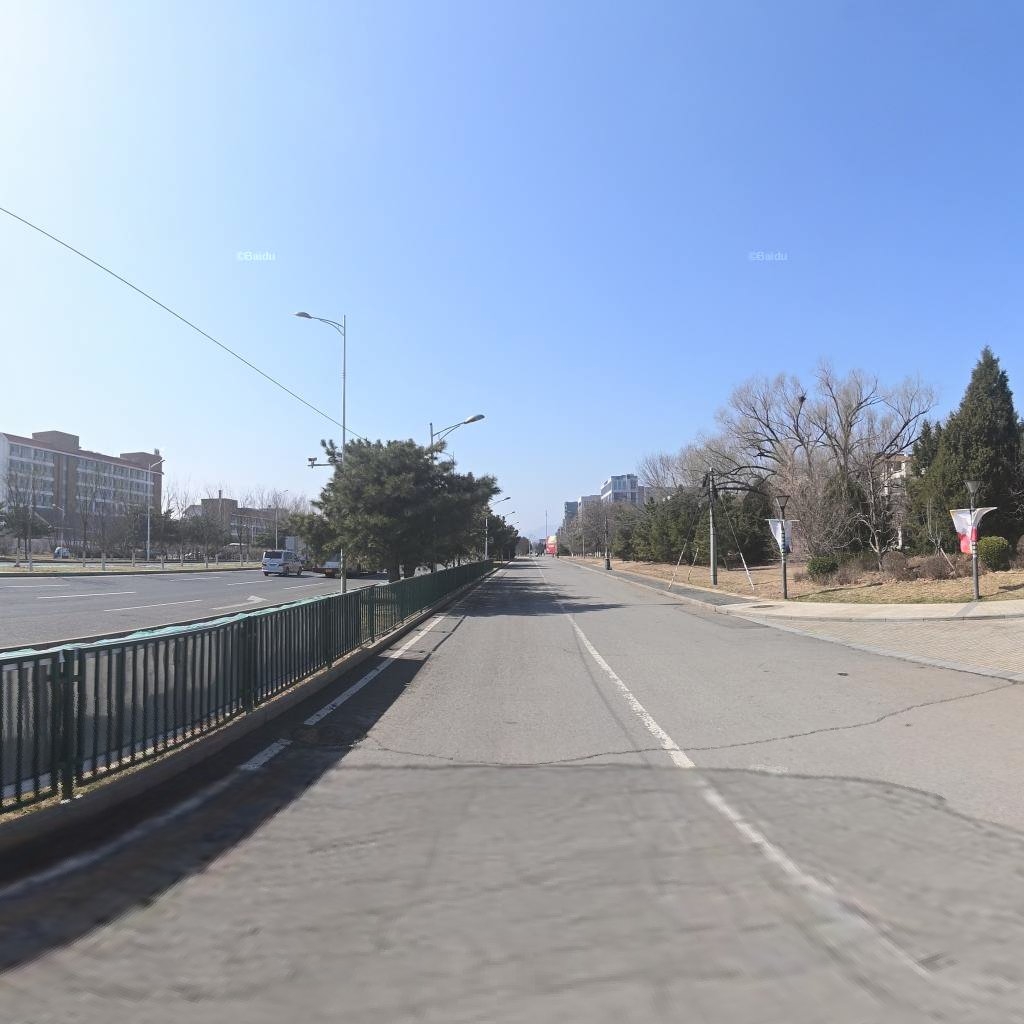
Region: Haidian
Road damage annotations: transverse crack, manhole cover